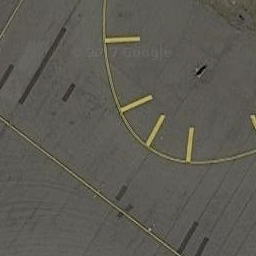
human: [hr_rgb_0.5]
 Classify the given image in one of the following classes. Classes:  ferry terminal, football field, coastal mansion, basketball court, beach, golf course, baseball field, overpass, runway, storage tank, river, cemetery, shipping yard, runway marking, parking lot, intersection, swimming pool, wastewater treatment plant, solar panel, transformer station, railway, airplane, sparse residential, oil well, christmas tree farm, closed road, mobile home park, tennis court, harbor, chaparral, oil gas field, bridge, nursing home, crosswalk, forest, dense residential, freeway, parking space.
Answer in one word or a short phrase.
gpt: runway marking